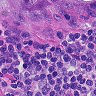
Metastatic tissue present: yes